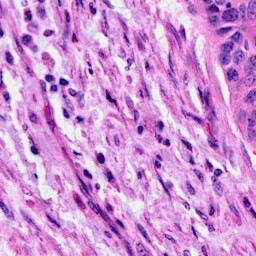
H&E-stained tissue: Cervix